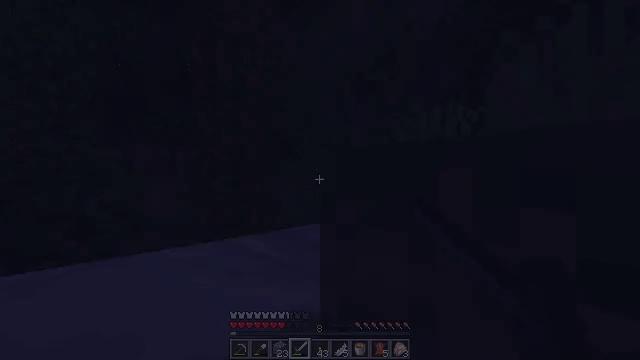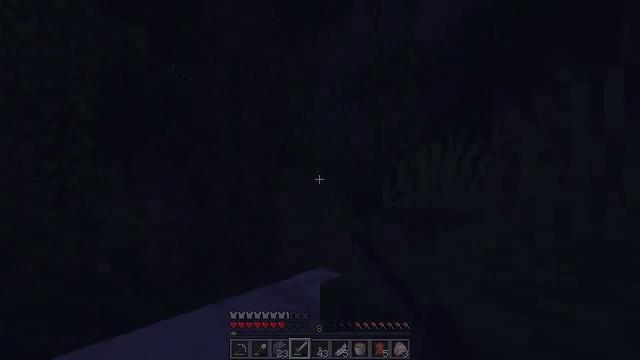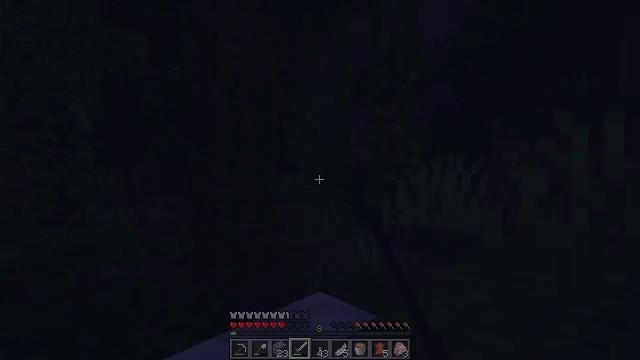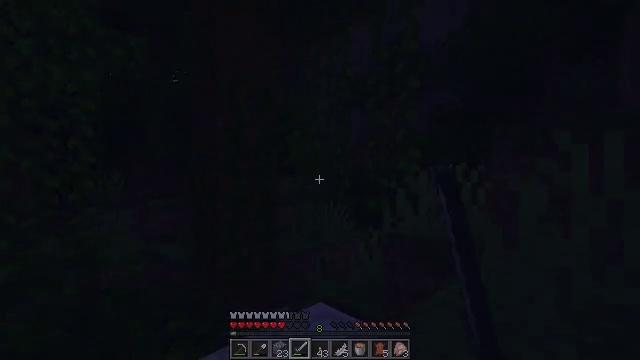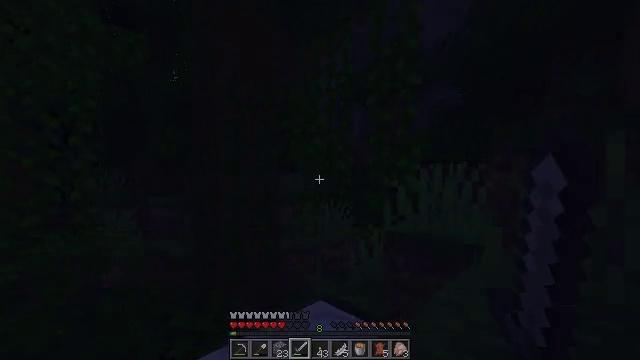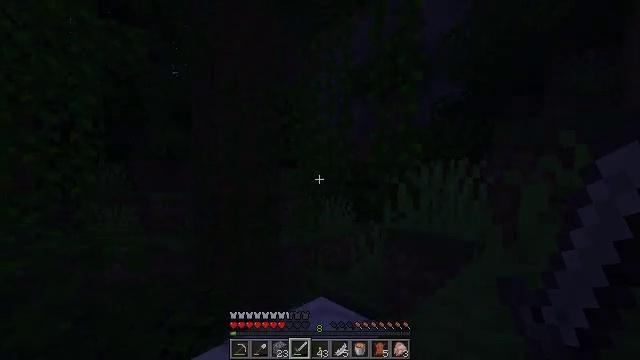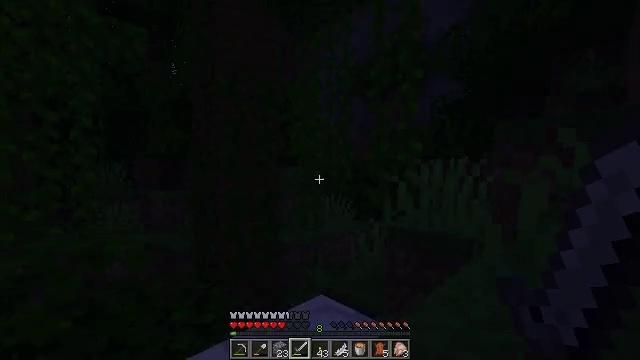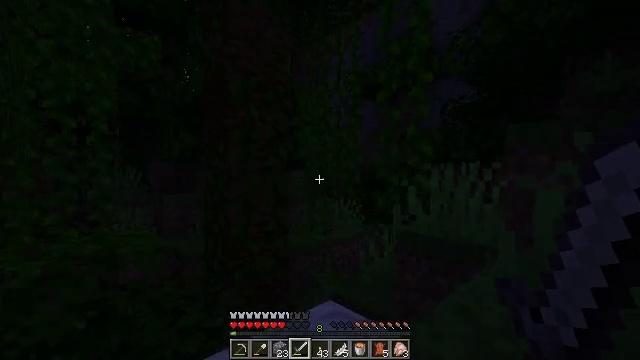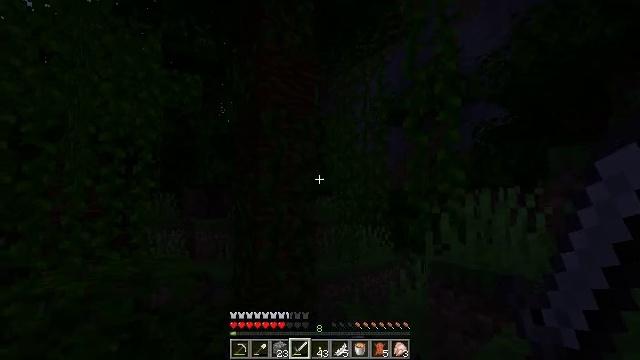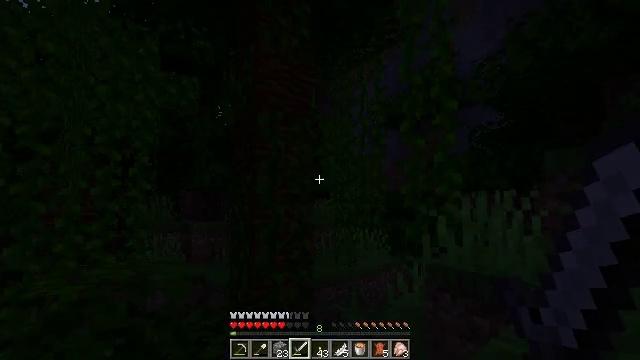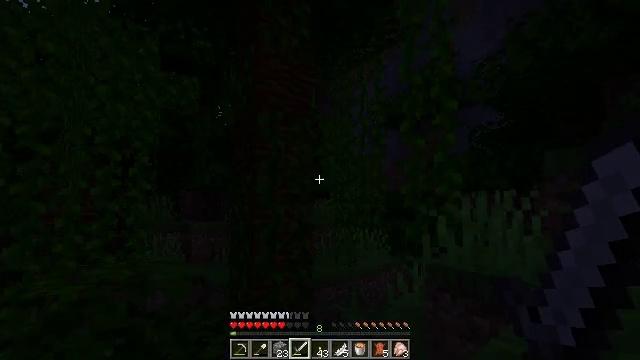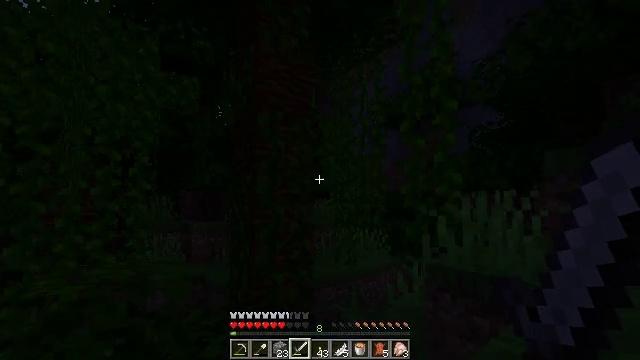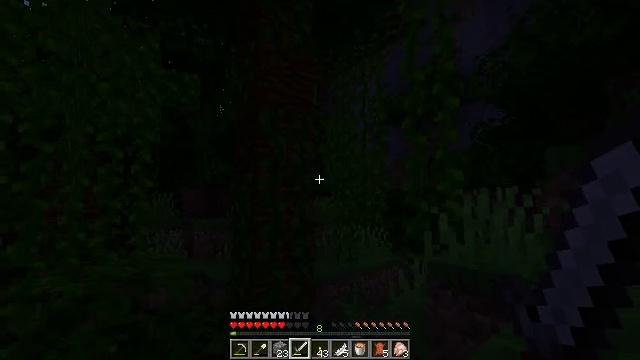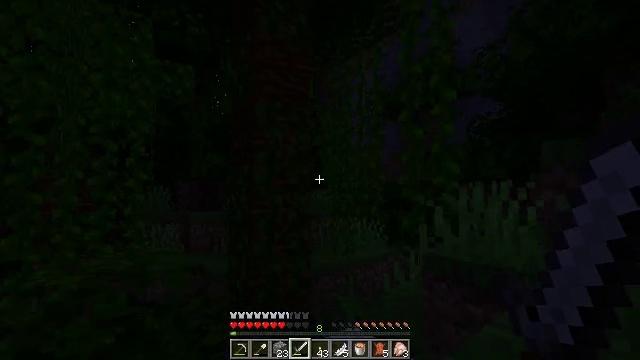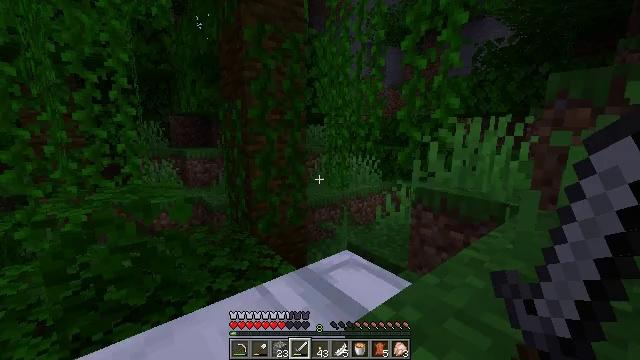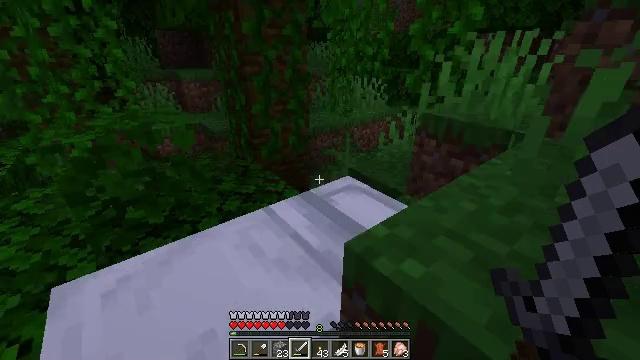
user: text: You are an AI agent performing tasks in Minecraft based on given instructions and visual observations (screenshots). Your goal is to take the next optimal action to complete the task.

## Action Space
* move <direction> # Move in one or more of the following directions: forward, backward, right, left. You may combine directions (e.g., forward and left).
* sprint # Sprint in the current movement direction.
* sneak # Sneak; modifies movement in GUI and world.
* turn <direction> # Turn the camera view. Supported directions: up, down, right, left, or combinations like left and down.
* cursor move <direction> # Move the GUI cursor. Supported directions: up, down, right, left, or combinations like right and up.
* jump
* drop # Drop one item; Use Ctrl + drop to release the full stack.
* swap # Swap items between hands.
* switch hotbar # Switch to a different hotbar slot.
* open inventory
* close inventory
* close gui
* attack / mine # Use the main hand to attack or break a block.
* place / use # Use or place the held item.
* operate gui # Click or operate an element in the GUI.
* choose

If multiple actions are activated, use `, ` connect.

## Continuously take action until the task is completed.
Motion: motion action
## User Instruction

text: Pick up the white bed by breaking it.
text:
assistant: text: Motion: no_op
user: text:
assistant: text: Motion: no_op
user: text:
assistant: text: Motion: no_op
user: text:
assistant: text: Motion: no_op
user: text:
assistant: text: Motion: turn down
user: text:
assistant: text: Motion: no_op
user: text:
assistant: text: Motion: turn left
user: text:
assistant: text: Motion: turn left and up
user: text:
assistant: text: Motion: no_op
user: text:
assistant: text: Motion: no_op
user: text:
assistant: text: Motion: no_op
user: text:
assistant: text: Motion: no_op
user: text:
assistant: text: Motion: turn down
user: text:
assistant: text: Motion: turn down
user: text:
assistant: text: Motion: turn down
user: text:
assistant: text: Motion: turn down
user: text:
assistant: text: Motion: turn down
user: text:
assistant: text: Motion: turn down
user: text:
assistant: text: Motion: turn down
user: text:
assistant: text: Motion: no_op
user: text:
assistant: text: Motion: no_op
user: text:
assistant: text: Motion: no_op
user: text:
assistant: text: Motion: no_op
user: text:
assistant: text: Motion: turn left
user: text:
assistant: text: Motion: turn left
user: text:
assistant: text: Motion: attack / mine
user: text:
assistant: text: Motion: attack / mine
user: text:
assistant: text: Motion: attack / mine
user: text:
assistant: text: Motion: attack / mine
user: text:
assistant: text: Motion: attack / mine